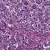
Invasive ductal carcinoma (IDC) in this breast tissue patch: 1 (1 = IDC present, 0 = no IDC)